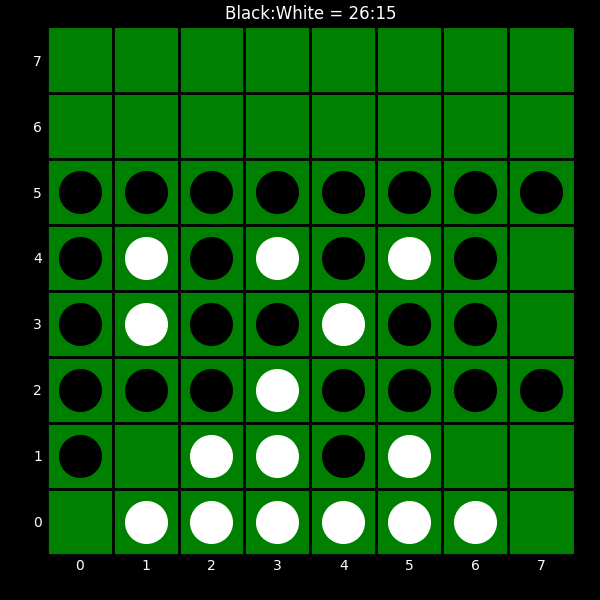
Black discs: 26
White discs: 15